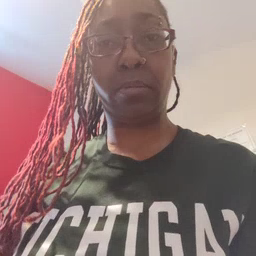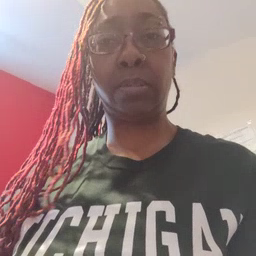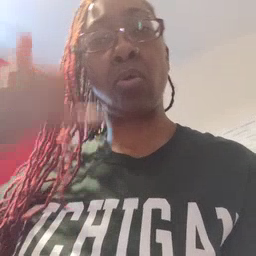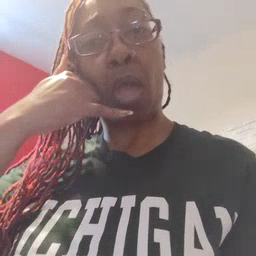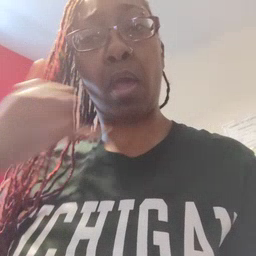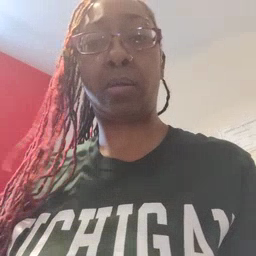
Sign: callonphone